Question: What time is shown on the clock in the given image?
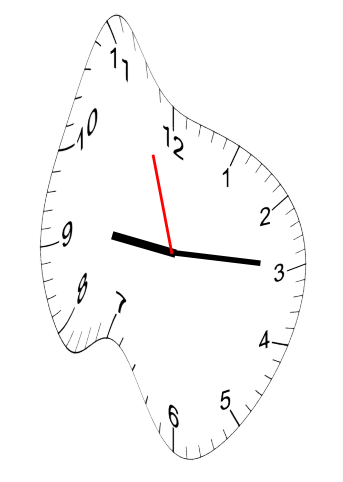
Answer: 09:14:57